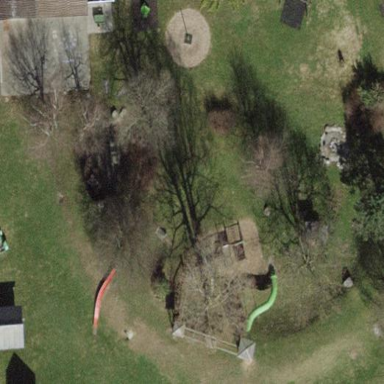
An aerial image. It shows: Playground with fence around it.